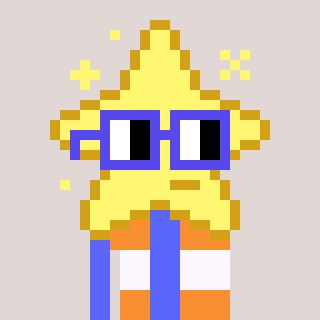
a pixel art character with square blue glasses, a star-shaped head and a purple-colored body on a warm background